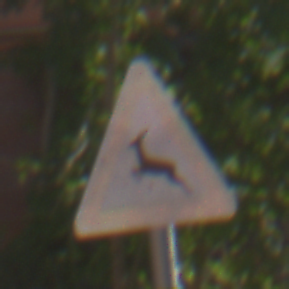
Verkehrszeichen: WildwechselRechts
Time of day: MorningAfternoon
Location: Outdoor (Suburban)
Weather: PartlyCloudy
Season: NotSpecified
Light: Natural